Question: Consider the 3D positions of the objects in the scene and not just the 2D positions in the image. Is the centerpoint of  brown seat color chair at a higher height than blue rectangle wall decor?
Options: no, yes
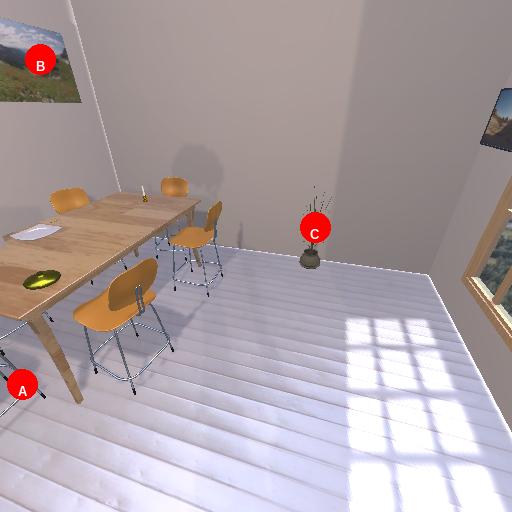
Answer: no